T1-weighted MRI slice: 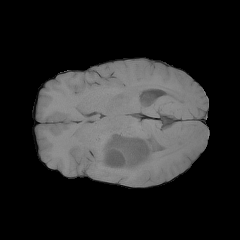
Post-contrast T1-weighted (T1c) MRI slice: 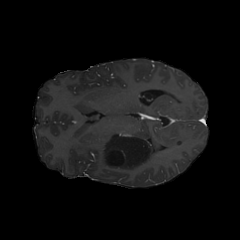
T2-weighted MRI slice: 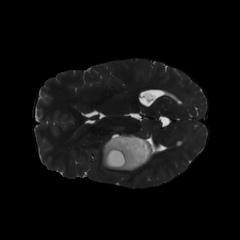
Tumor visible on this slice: yes